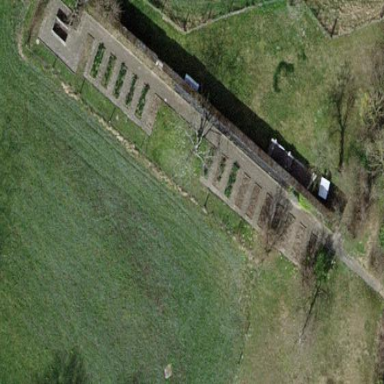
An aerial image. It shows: Garden that is leisure land.